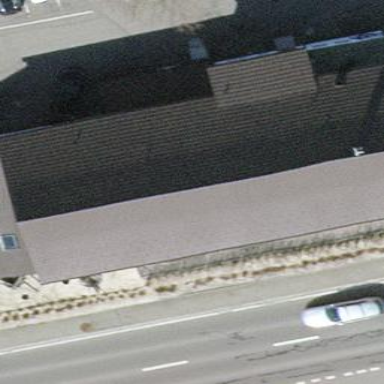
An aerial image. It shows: Building that houses restaurant.